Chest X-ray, PA view. Patient: 26 years old, sex M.
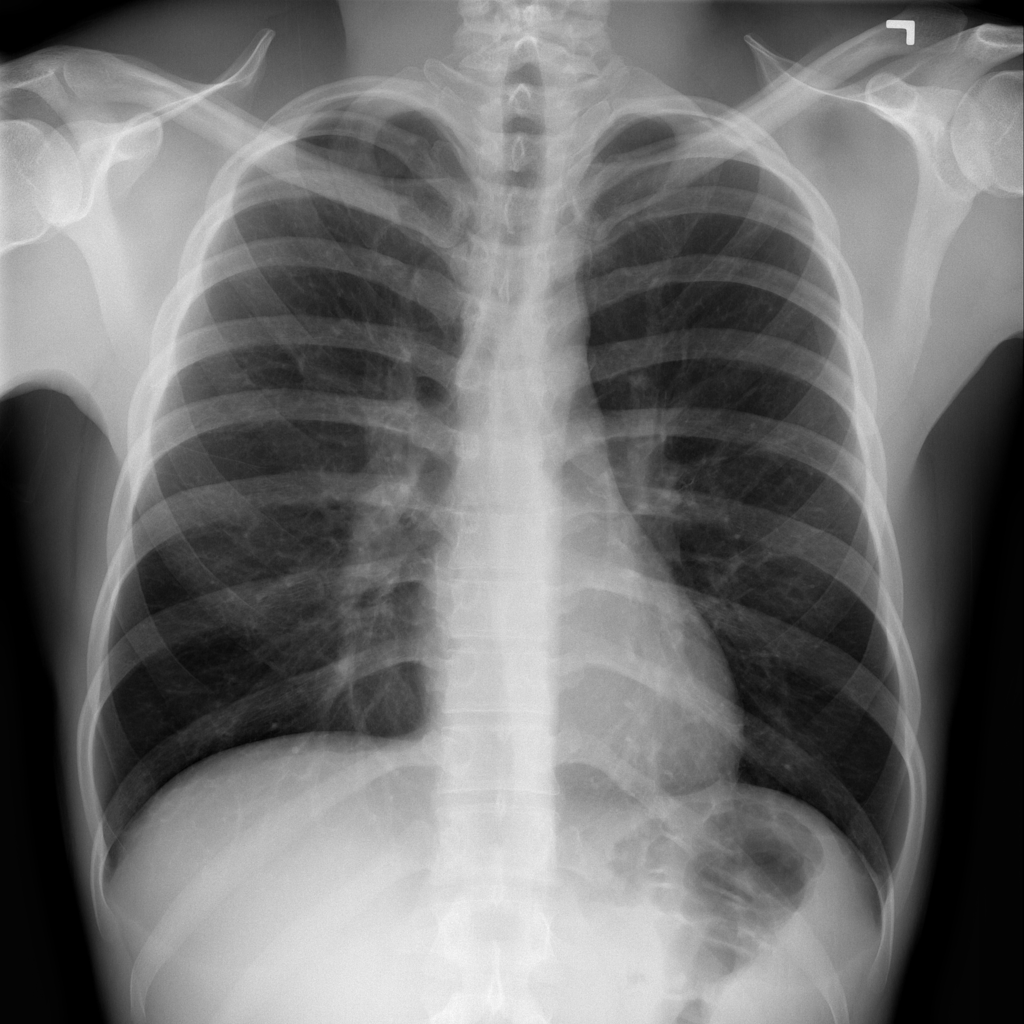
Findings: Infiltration